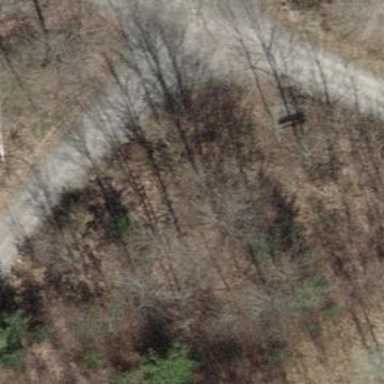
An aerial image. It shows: Bench.